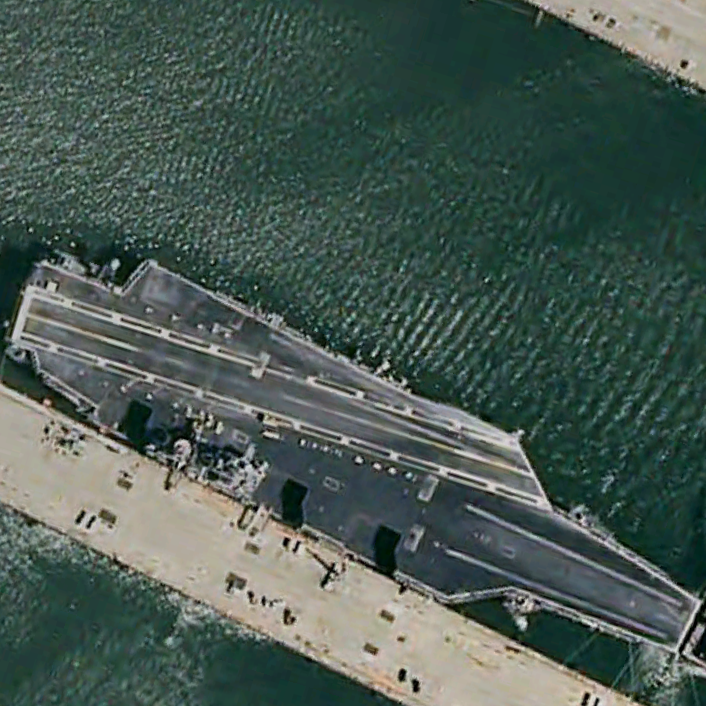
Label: aircraft_carrier